Interaction volume radius: 5 \u00c5
Interaction volume height: 15 \u00c5
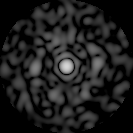
Disorder parameter: 0.8811